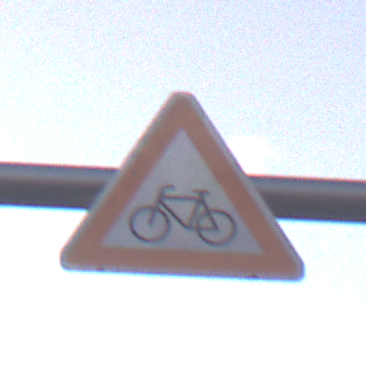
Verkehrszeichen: RadverkehrRechts
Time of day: SunriseSunset
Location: Outdoor (Suburban)
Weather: PartlyCloudy
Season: NotSpecified
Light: Natural